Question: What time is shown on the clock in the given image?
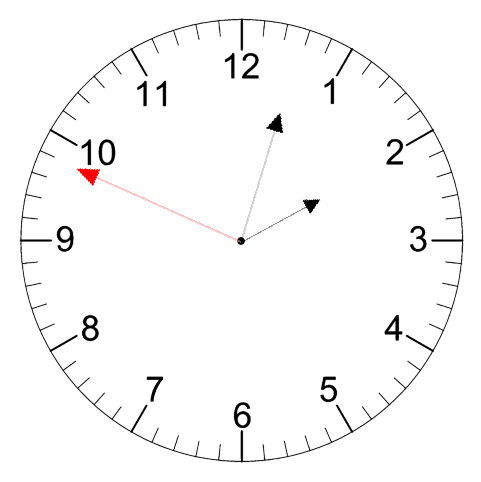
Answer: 02:02:49